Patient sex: M
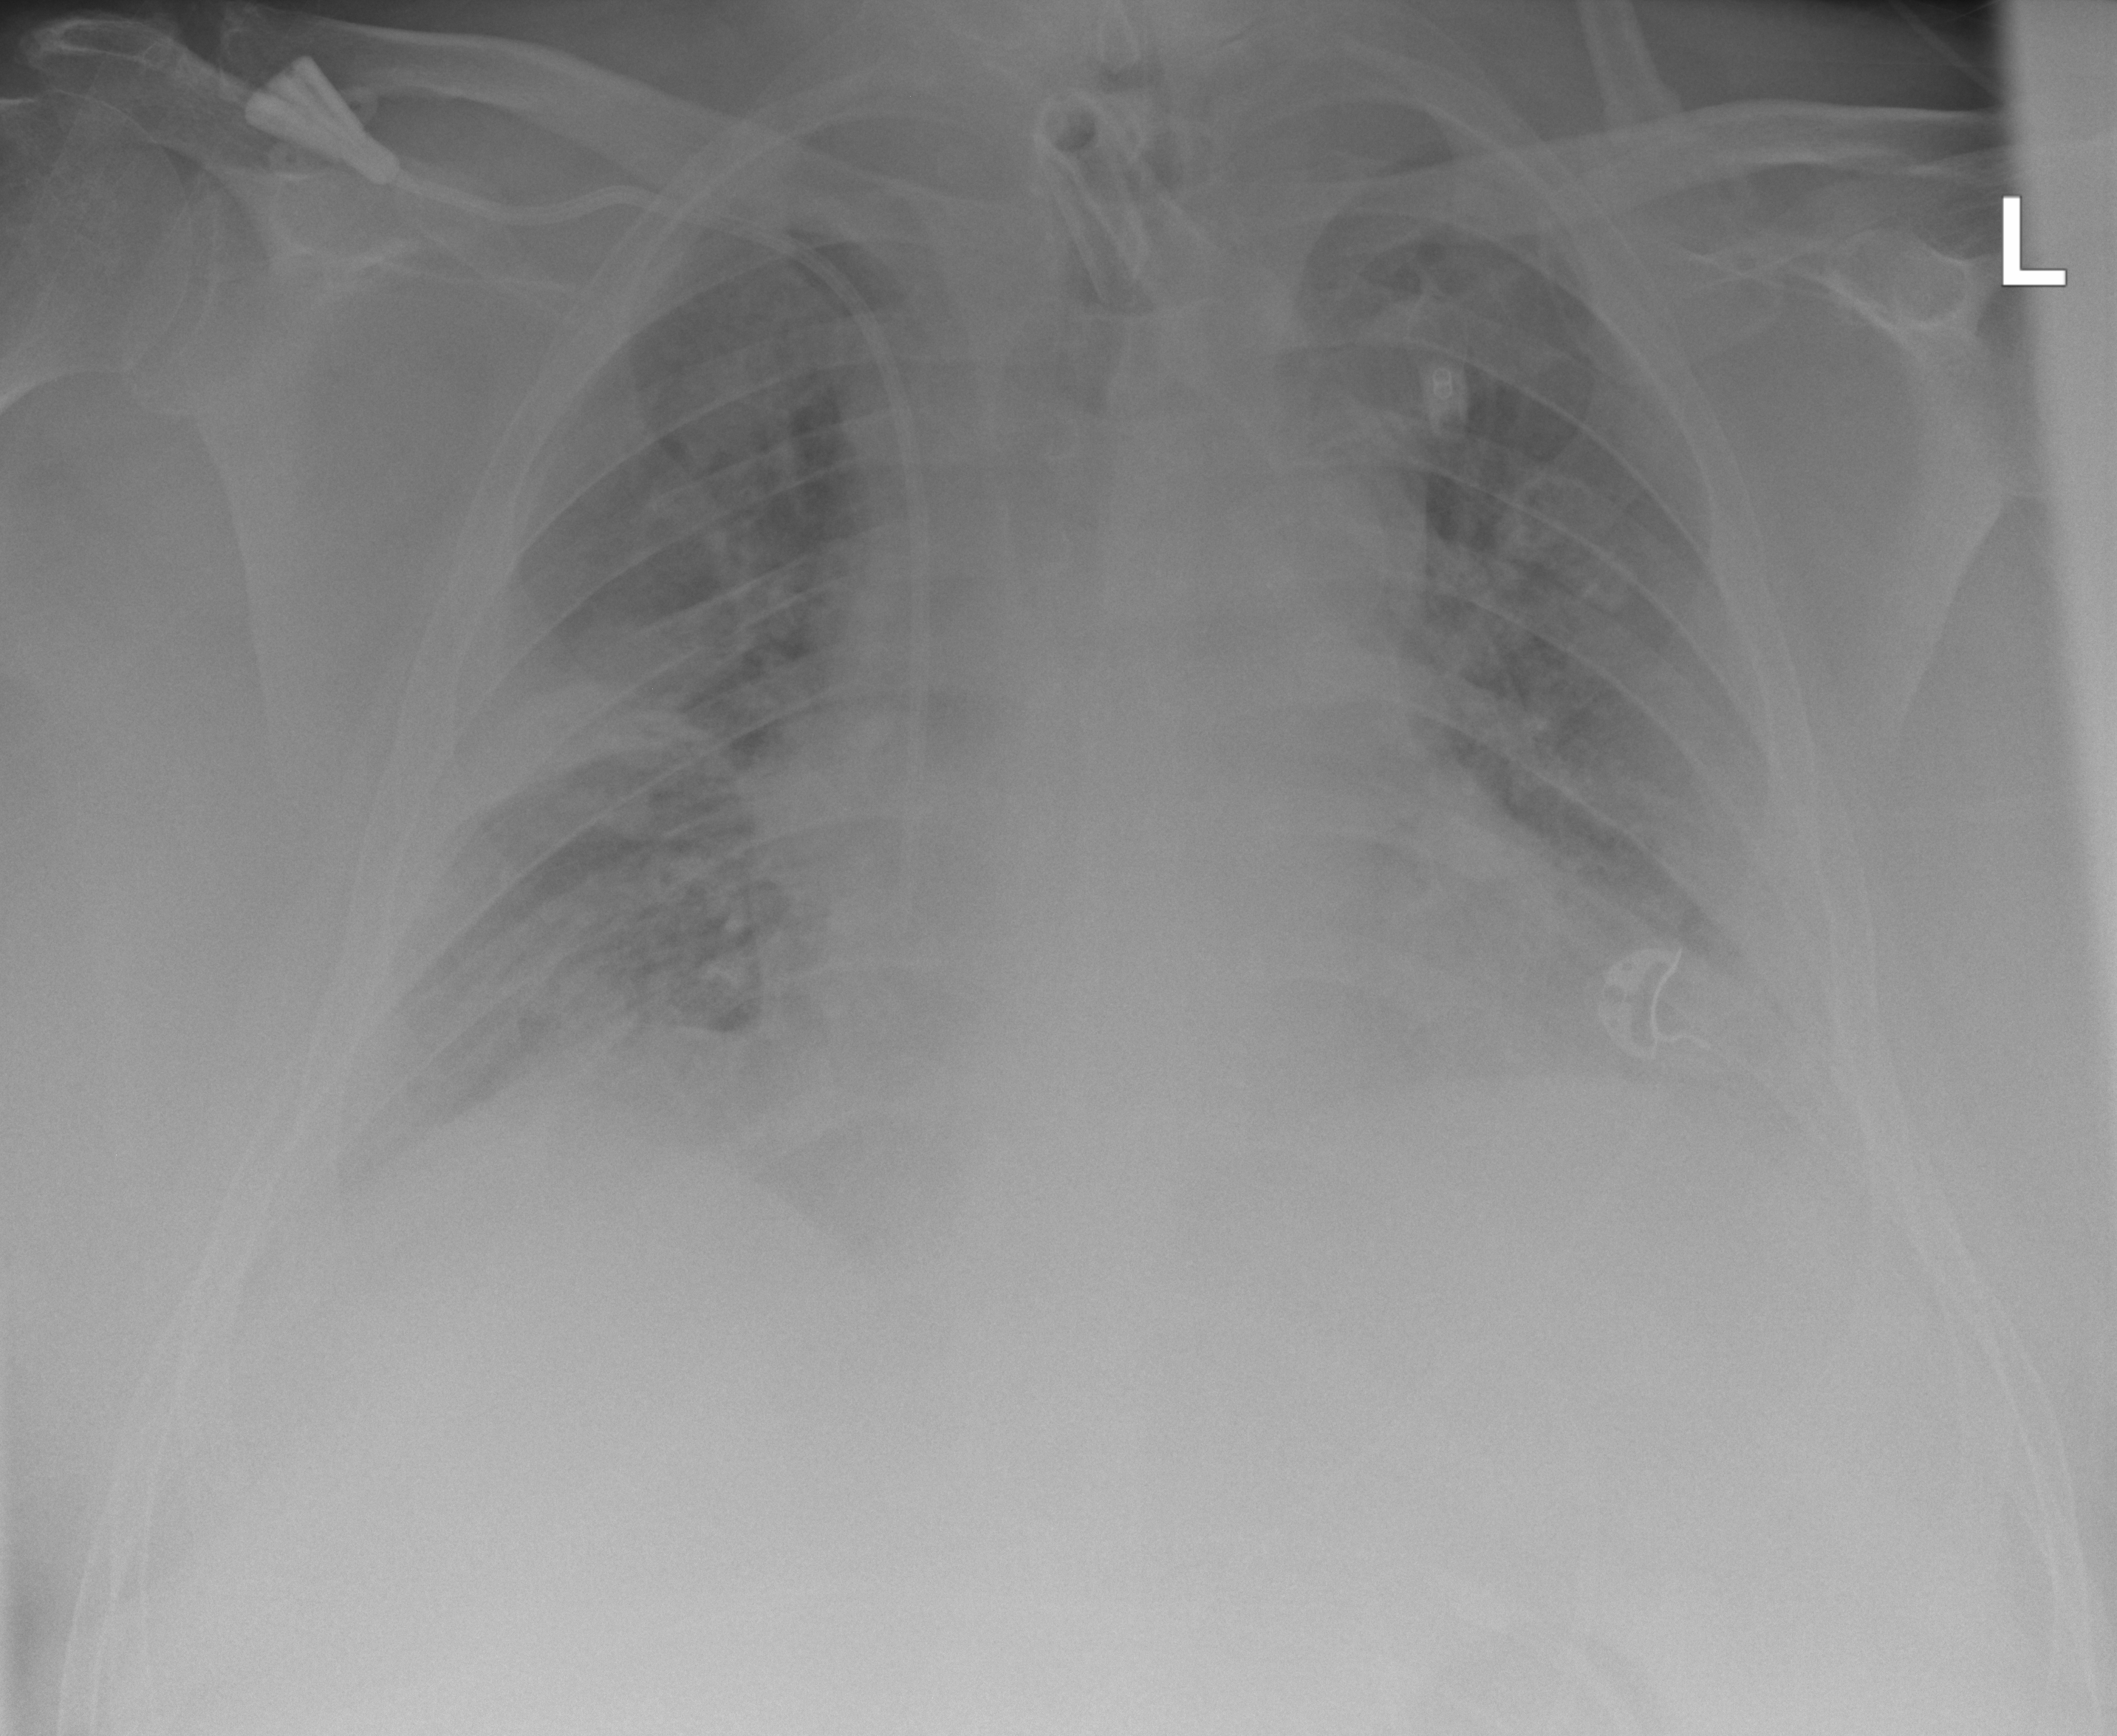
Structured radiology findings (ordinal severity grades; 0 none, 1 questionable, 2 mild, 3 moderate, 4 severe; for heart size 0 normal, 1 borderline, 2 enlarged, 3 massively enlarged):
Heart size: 1
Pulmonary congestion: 0
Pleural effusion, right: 2
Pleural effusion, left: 2
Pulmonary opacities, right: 2
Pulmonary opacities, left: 2
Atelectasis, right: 3
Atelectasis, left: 2